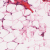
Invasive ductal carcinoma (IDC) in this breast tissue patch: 0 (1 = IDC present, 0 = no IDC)